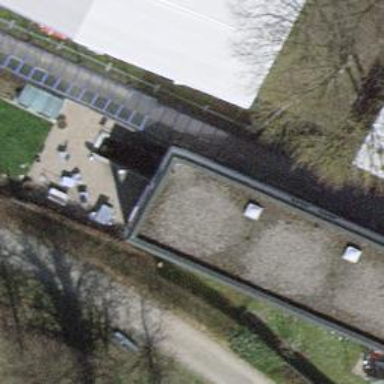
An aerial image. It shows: View of roof of building.